Current action and preconditions to check: path_clear

Your task: For each precondition in the list above, predict whether it will hold at this action.

Consider the current scene as observed from the mobile robot's camera, and analyze the predicted future states of all dynamic agents (e.g., people, animals, vehicles, or any moving entities) within the NEXT SECOND.

IMPORTANT: Only answer "very likely" if you are absolutely certain—based on strong, clear evidence—that a dynamic agent will violate the precondition in the predicted future state. Do NOT answer "very likely" for unlikely, ambiguous, or low-probability risks.

Ask yourself for each precondition: Is there a high probability, with clear and convincing evidence, that the predicted future states of any dynamic agent will interfere with the predicted future state of the currently executing action within the NEXT SECOND, causing that precondition to fail?

Assess the risk level based on these predictions. Use "likely" or "very likely" if motions create a clear risk of interference.

Use "neutral" or "improbable" if agents are nearby but their predicted paths are clearly diverging or non-conflicting.

Failure Risk Categories: "very improbable", "improbable", "neutral", "likely", "very likely"

Answer Format: Output ONLY the probability_of_failure value from these categories: "very improbable", "improbable", "neutral", "likely", "very likely"

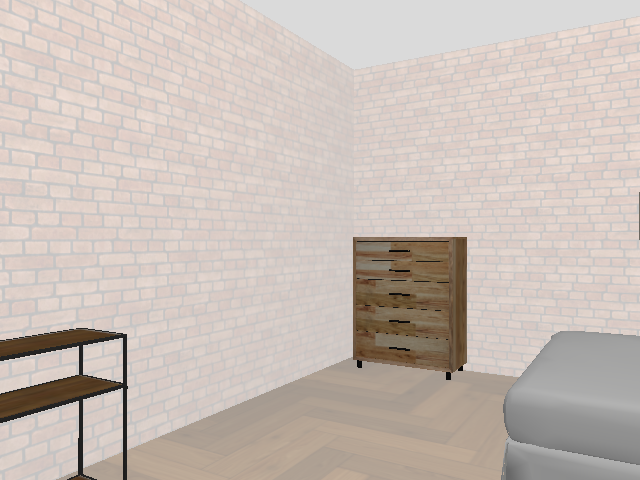

Answer: very improbable